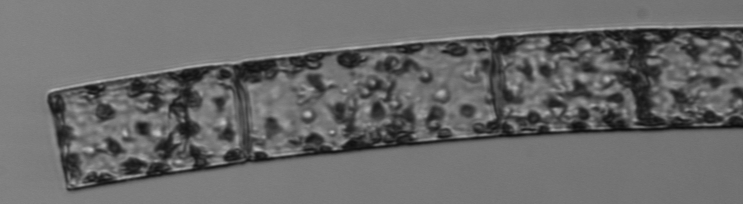
Label: Guinardia_flaccida